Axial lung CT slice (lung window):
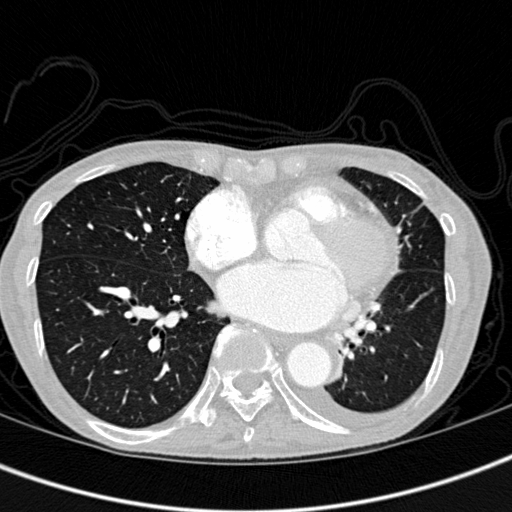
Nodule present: no